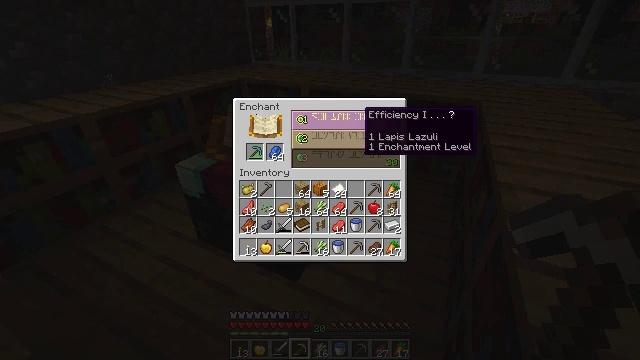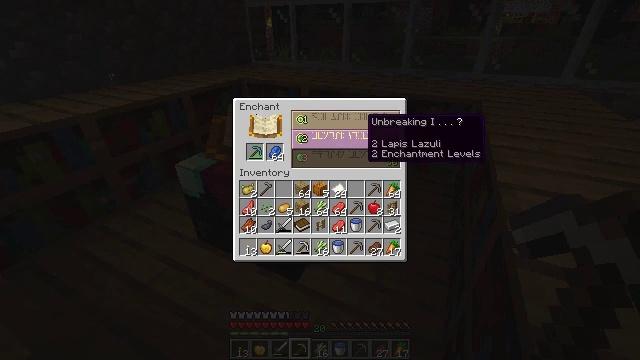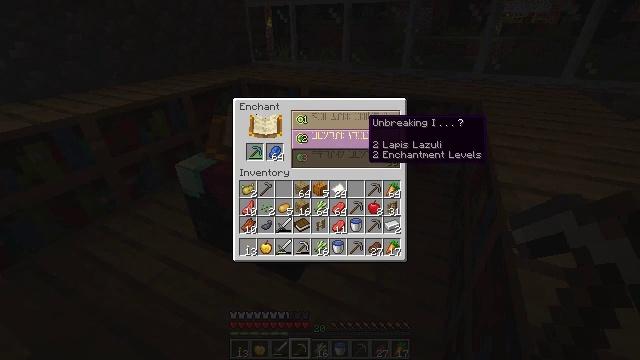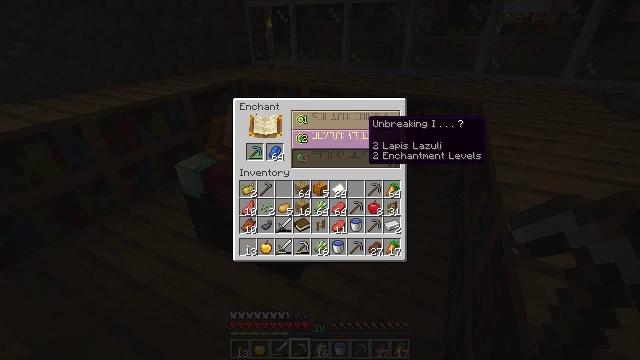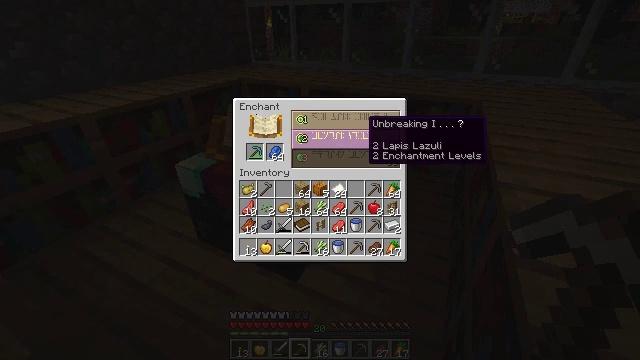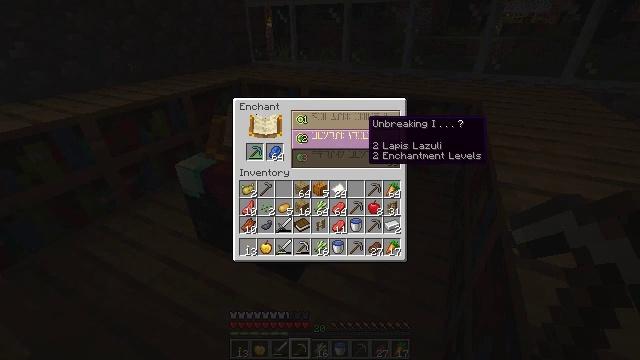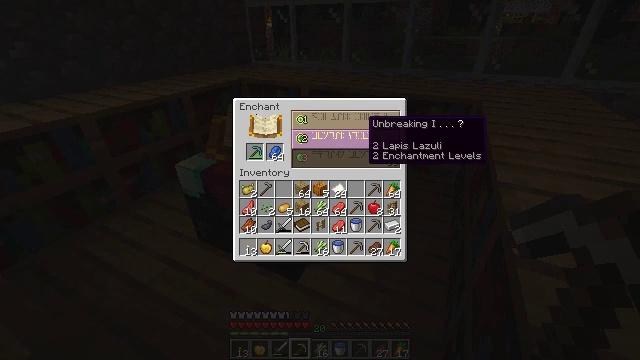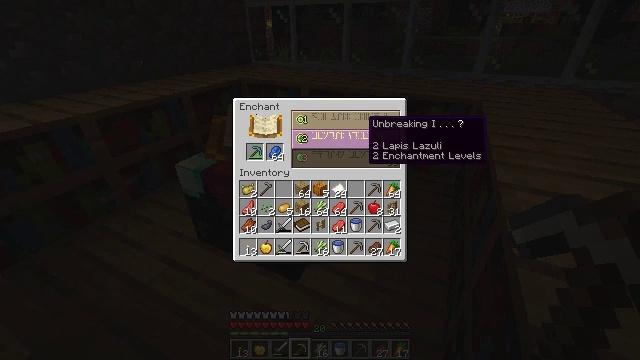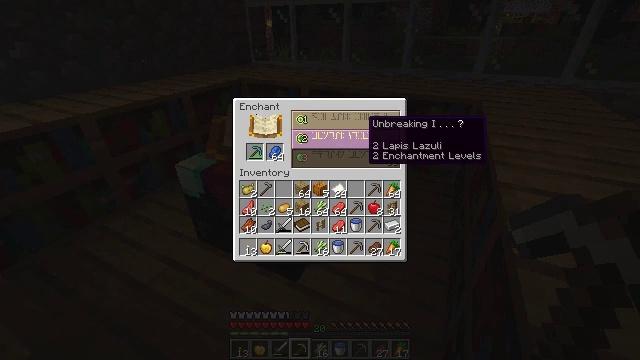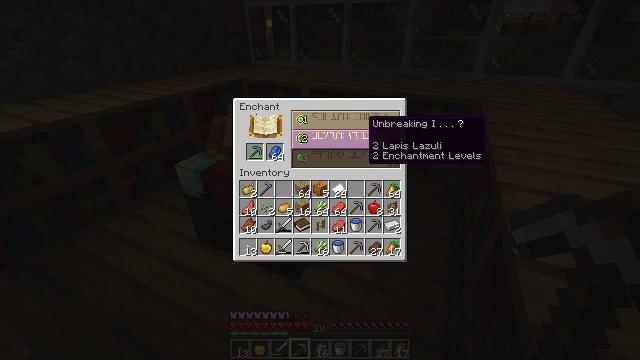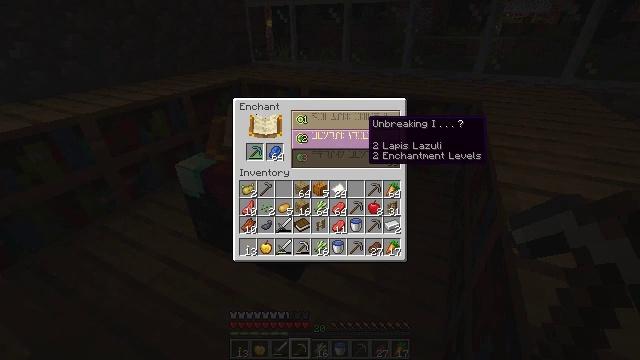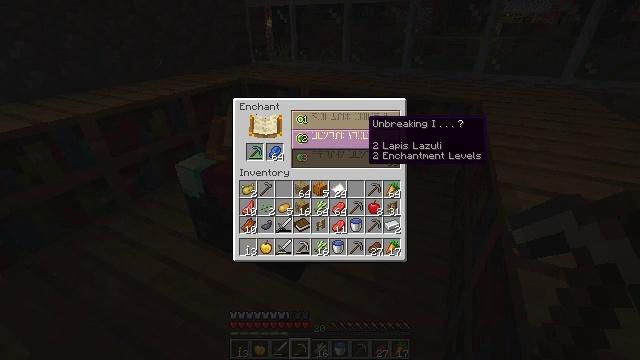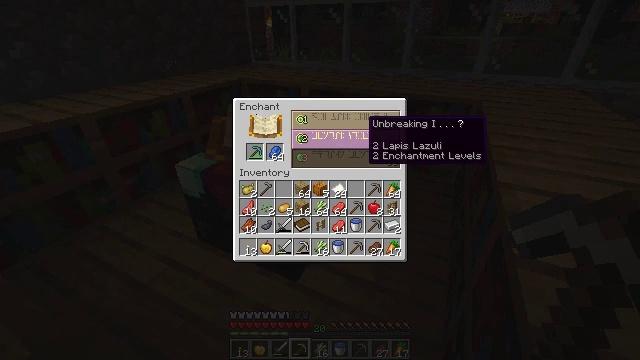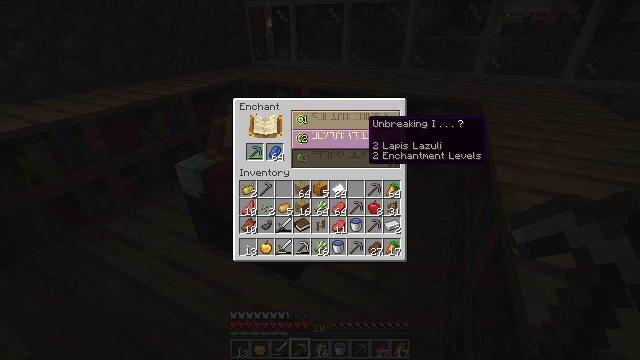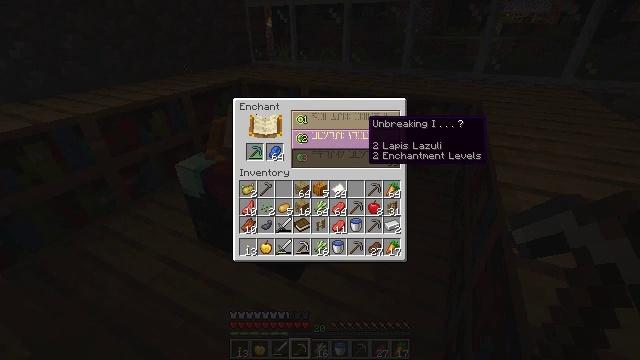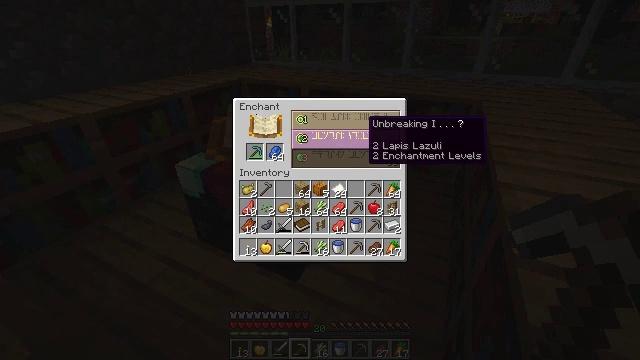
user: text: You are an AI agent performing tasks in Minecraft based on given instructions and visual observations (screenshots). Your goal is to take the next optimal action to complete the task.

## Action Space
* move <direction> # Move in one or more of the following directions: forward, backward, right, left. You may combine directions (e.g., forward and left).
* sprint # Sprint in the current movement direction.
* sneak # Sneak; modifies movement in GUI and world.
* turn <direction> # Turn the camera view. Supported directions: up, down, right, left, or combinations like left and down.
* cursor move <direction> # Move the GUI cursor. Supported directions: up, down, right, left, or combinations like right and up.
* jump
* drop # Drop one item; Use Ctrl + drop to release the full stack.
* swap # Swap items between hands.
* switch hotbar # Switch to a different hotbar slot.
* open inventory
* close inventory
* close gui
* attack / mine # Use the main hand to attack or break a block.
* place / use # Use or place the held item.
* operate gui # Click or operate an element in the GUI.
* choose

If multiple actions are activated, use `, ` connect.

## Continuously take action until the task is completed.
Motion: motion action
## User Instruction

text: Use the crafting table to make a cartography table.
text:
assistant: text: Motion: no_op
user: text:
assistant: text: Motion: no_op
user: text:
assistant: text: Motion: no_op
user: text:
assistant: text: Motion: no_op
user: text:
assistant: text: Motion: no_op
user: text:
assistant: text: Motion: no_op
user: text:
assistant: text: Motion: no_op
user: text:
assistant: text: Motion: no_op
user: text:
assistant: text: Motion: no_op
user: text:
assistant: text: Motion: no_op
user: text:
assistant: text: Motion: no_op
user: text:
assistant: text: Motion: no_op
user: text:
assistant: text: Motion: no_op
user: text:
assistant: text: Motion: no_op
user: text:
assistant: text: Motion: no_op
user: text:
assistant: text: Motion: no_op
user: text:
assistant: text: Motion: no_op
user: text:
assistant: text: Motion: cursor move down
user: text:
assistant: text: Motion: no_op
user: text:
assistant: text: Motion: no_op
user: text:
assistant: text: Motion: no_op
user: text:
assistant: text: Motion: no_op
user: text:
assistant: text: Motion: no_op
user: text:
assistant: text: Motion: no_op
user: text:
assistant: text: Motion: no_op
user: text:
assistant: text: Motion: no_op
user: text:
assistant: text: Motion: no_op
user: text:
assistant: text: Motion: no_op
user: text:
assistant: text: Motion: no_op
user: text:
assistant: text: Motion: no_op